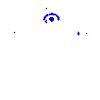
Particle: pion